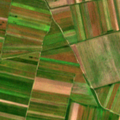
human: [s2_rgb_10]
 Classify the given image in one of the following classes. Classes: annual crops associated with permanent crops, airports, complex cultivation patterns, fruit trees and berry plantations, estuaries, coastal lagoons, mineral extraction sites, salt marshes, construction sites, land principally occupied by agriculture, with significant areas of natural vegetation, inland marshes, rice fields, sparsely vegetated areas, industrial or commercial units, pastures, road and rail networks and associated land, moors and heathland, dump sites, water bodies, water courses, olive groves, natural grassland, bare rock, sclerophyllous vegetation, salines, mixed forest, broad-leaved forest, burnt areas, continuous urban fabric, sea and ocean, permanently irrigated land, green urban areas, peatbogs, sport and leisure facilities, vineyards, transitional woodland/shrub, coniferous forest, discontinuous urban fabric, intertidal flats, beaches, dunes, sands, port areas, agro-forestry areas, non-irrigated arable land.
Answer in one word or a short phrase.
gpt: non-irrigated arable land